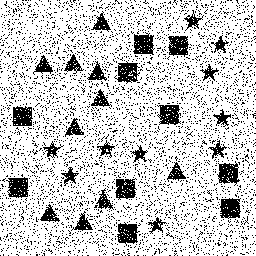
Squares: 10
Triangles: 10
Stars: 10
Total shapes: 30